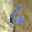
Label: 6